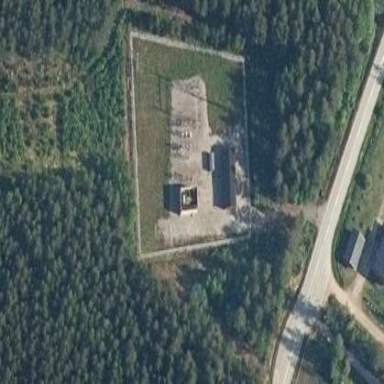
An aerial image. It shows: Distribution level power substation enclosed by fence.